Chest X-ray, PA view. Patient: 51 years old, sex M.
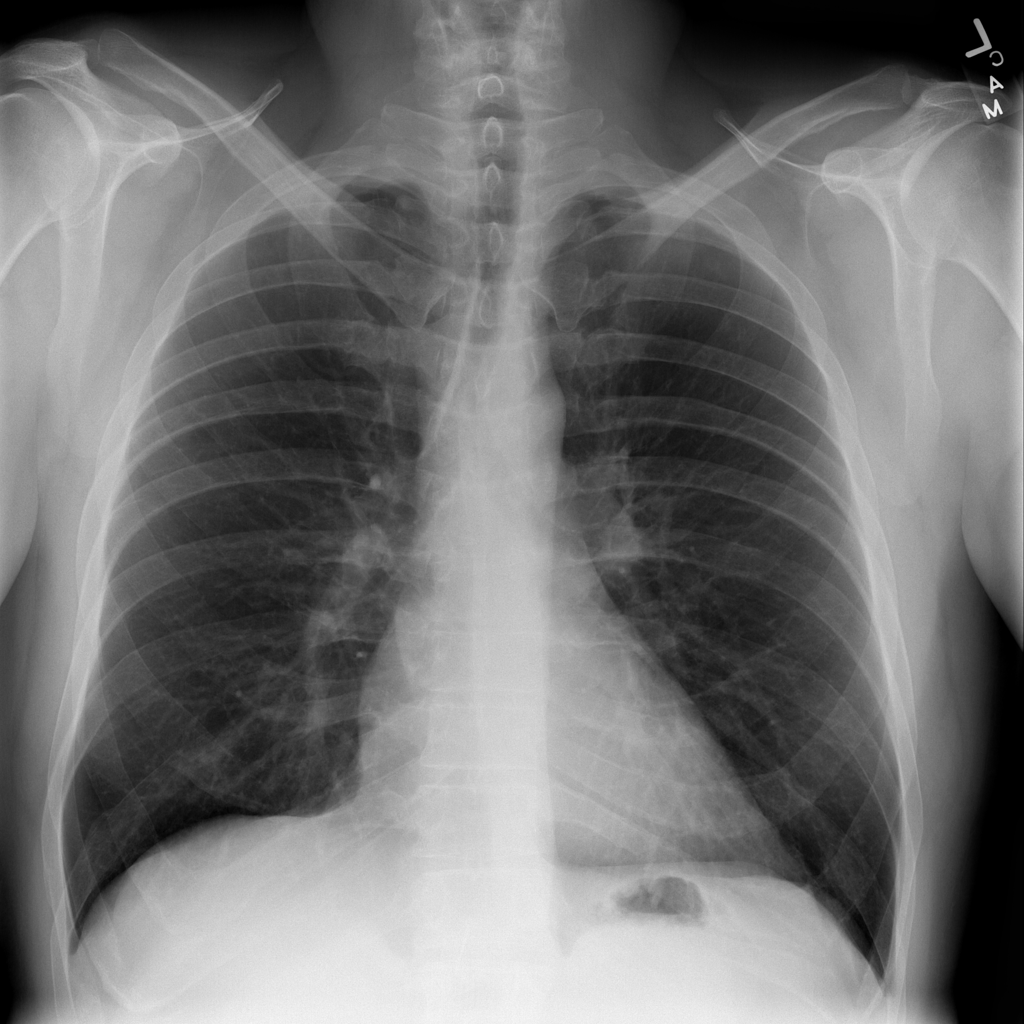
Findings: Infiltration